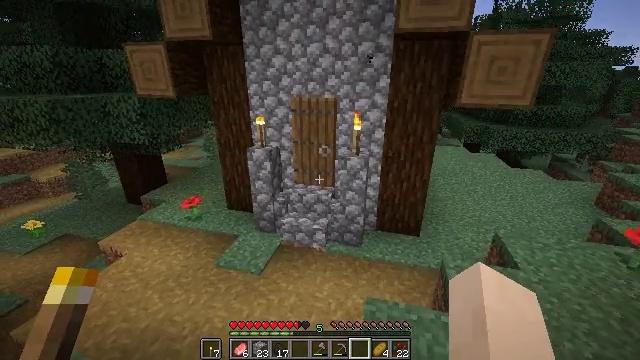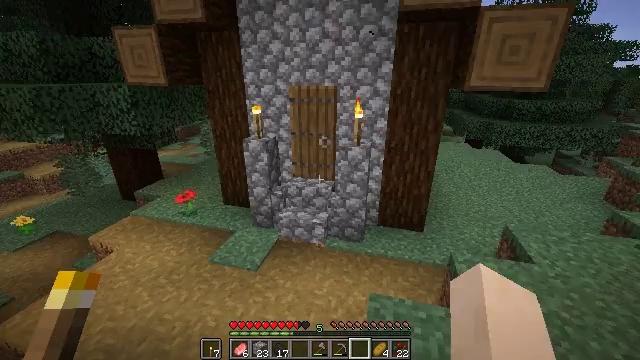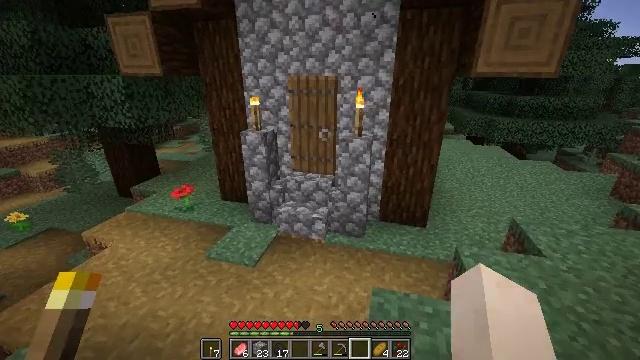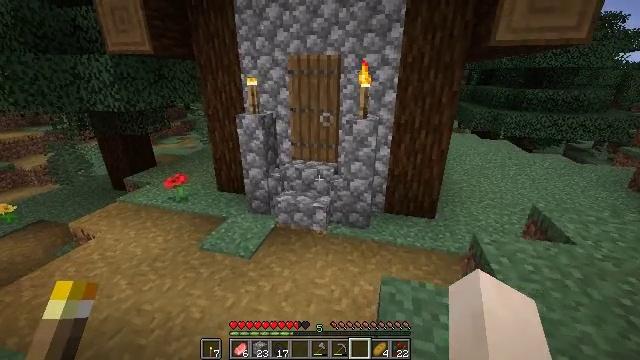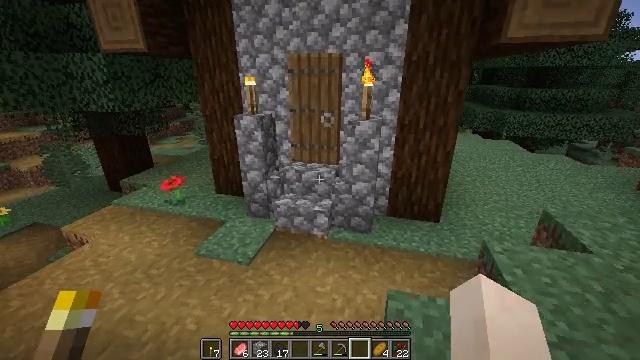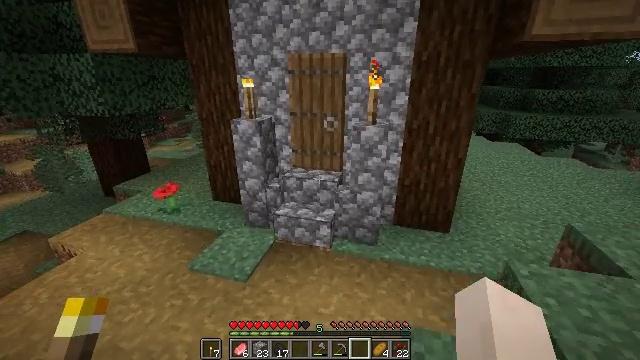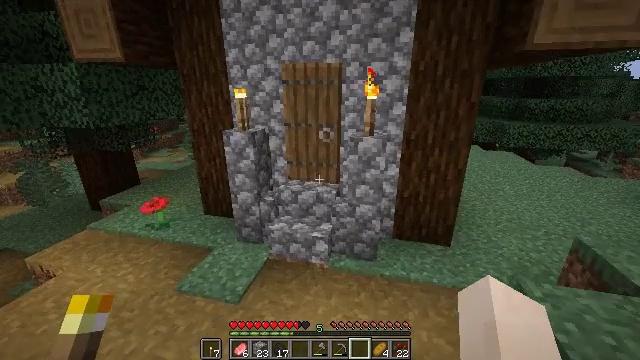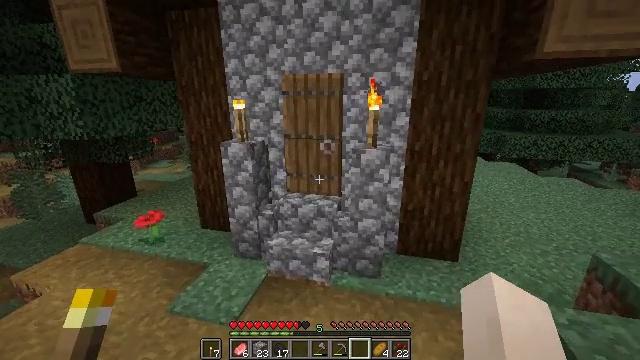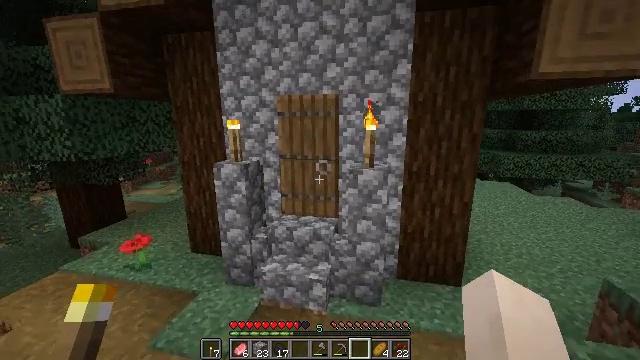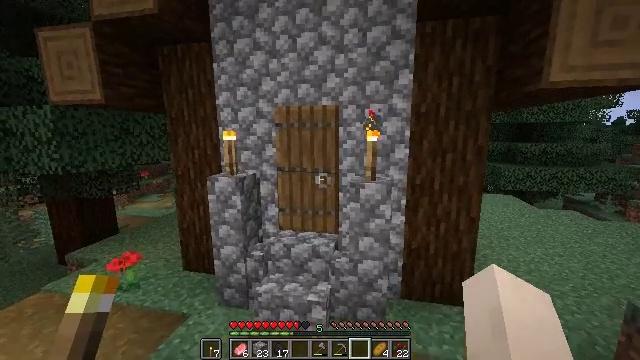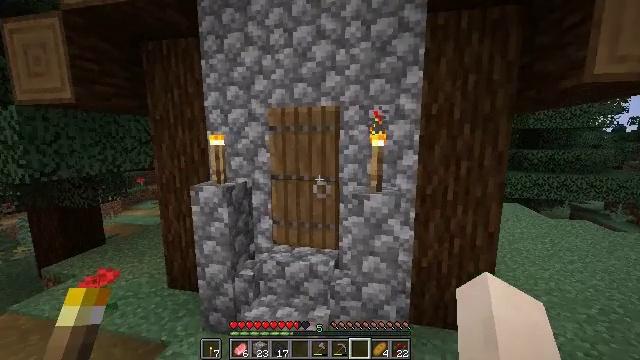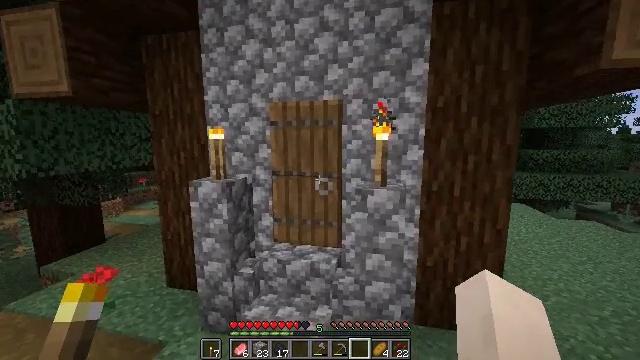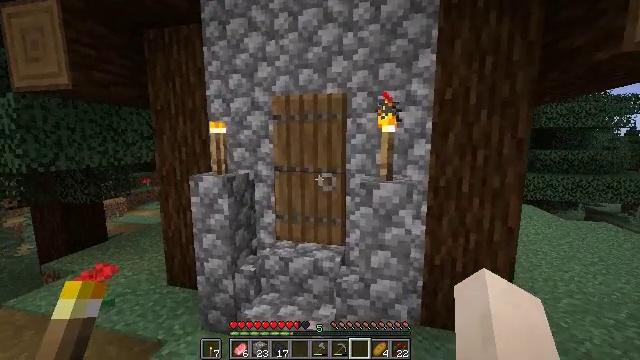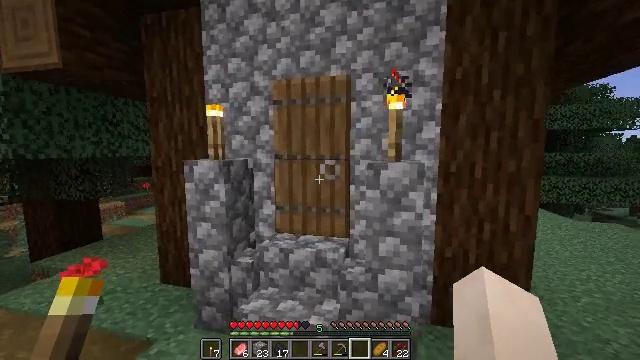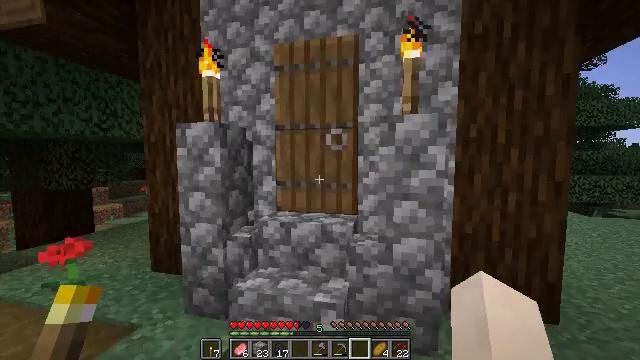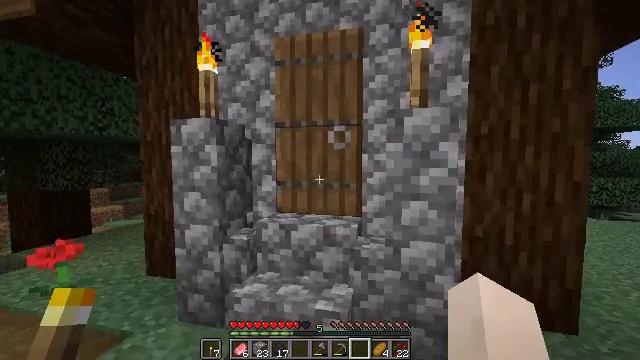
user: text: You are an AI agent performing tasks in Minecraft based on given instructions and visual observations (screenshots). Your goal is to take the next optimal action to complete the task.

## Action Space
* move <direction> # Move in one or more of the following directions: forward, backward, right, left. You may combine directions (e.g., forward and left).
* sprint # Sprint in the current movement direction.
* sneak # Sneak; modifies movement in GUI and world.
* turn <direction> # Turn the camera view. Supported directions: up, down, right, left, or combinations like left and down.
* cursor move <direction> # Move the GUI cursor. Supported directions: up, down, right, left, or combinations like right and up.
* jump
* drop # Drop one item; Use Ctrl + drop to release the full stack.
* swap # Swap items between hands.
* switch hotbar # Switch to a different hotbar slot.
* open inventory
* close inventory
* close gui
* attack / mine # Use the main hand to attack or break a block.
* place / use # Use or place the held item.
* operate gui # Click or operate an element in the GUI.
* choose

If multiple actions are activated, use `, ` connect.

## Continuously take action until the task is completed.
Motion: motion action
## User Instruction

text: craft item air
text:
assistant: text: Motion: move forward
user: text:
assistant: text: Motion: move forward and move left
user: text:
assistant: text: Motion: move forward and move left
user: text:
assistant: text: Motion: move forward
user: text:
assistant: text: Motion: move forward
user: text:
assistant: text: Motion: move forward, turn right and up
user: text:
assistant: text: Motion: move forward, turn up
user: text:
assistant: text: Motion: move forward, turn right and up
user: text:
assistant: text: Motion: move forward, turn up
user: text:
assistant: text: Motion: move forward, turn up
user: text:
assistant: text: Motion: move forward and move left
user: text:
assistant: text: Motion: move forward and move left
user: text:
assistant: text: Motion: move forward and move left, turn up
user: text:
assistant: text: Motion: move forward, turn up
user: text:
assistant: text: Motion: move forward
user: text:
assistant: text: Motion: move forward, turn up
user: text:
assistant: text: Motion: move forward, use / place
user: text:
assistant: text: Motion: move forward, use / place
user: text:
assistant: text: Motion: move forward, use / place
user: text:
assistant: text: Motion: move forward
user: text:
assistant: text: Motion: move forward
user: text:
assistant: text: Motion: move forward
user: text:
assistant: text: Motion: move forward
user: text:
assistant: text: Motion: move forward
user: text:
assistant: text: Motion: move forward, turn down
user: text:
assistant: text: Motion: move forward, turn down
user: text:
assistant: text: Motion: move forward, turn left and down
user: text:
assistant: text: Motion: move forward and move right, turn left and down
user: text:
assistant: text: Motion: move forward and move right, turn down
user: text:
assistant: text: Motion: move forward and move right, turn down